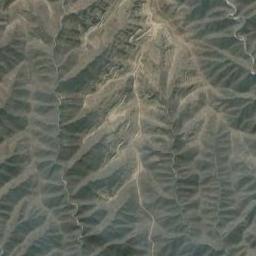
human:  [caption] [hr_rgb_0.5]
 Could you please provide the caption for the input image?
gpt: There are many roads in the mountains .

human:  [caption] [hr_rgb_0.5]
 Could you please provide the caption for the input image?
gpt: The folded mountain consists of a number of ridges and valleys and its rocks are brown .

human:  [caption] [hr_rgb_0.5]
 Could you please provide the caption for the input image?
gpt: The mountain is full of green plants with lines of bare land .

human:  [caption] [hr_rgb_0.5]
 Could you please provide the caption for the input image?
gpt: You can see the veins of the mountain clearly .

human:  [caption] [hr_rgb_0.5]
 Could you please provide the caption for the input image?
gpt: There are many ridges on the brown mountain .